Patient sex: F
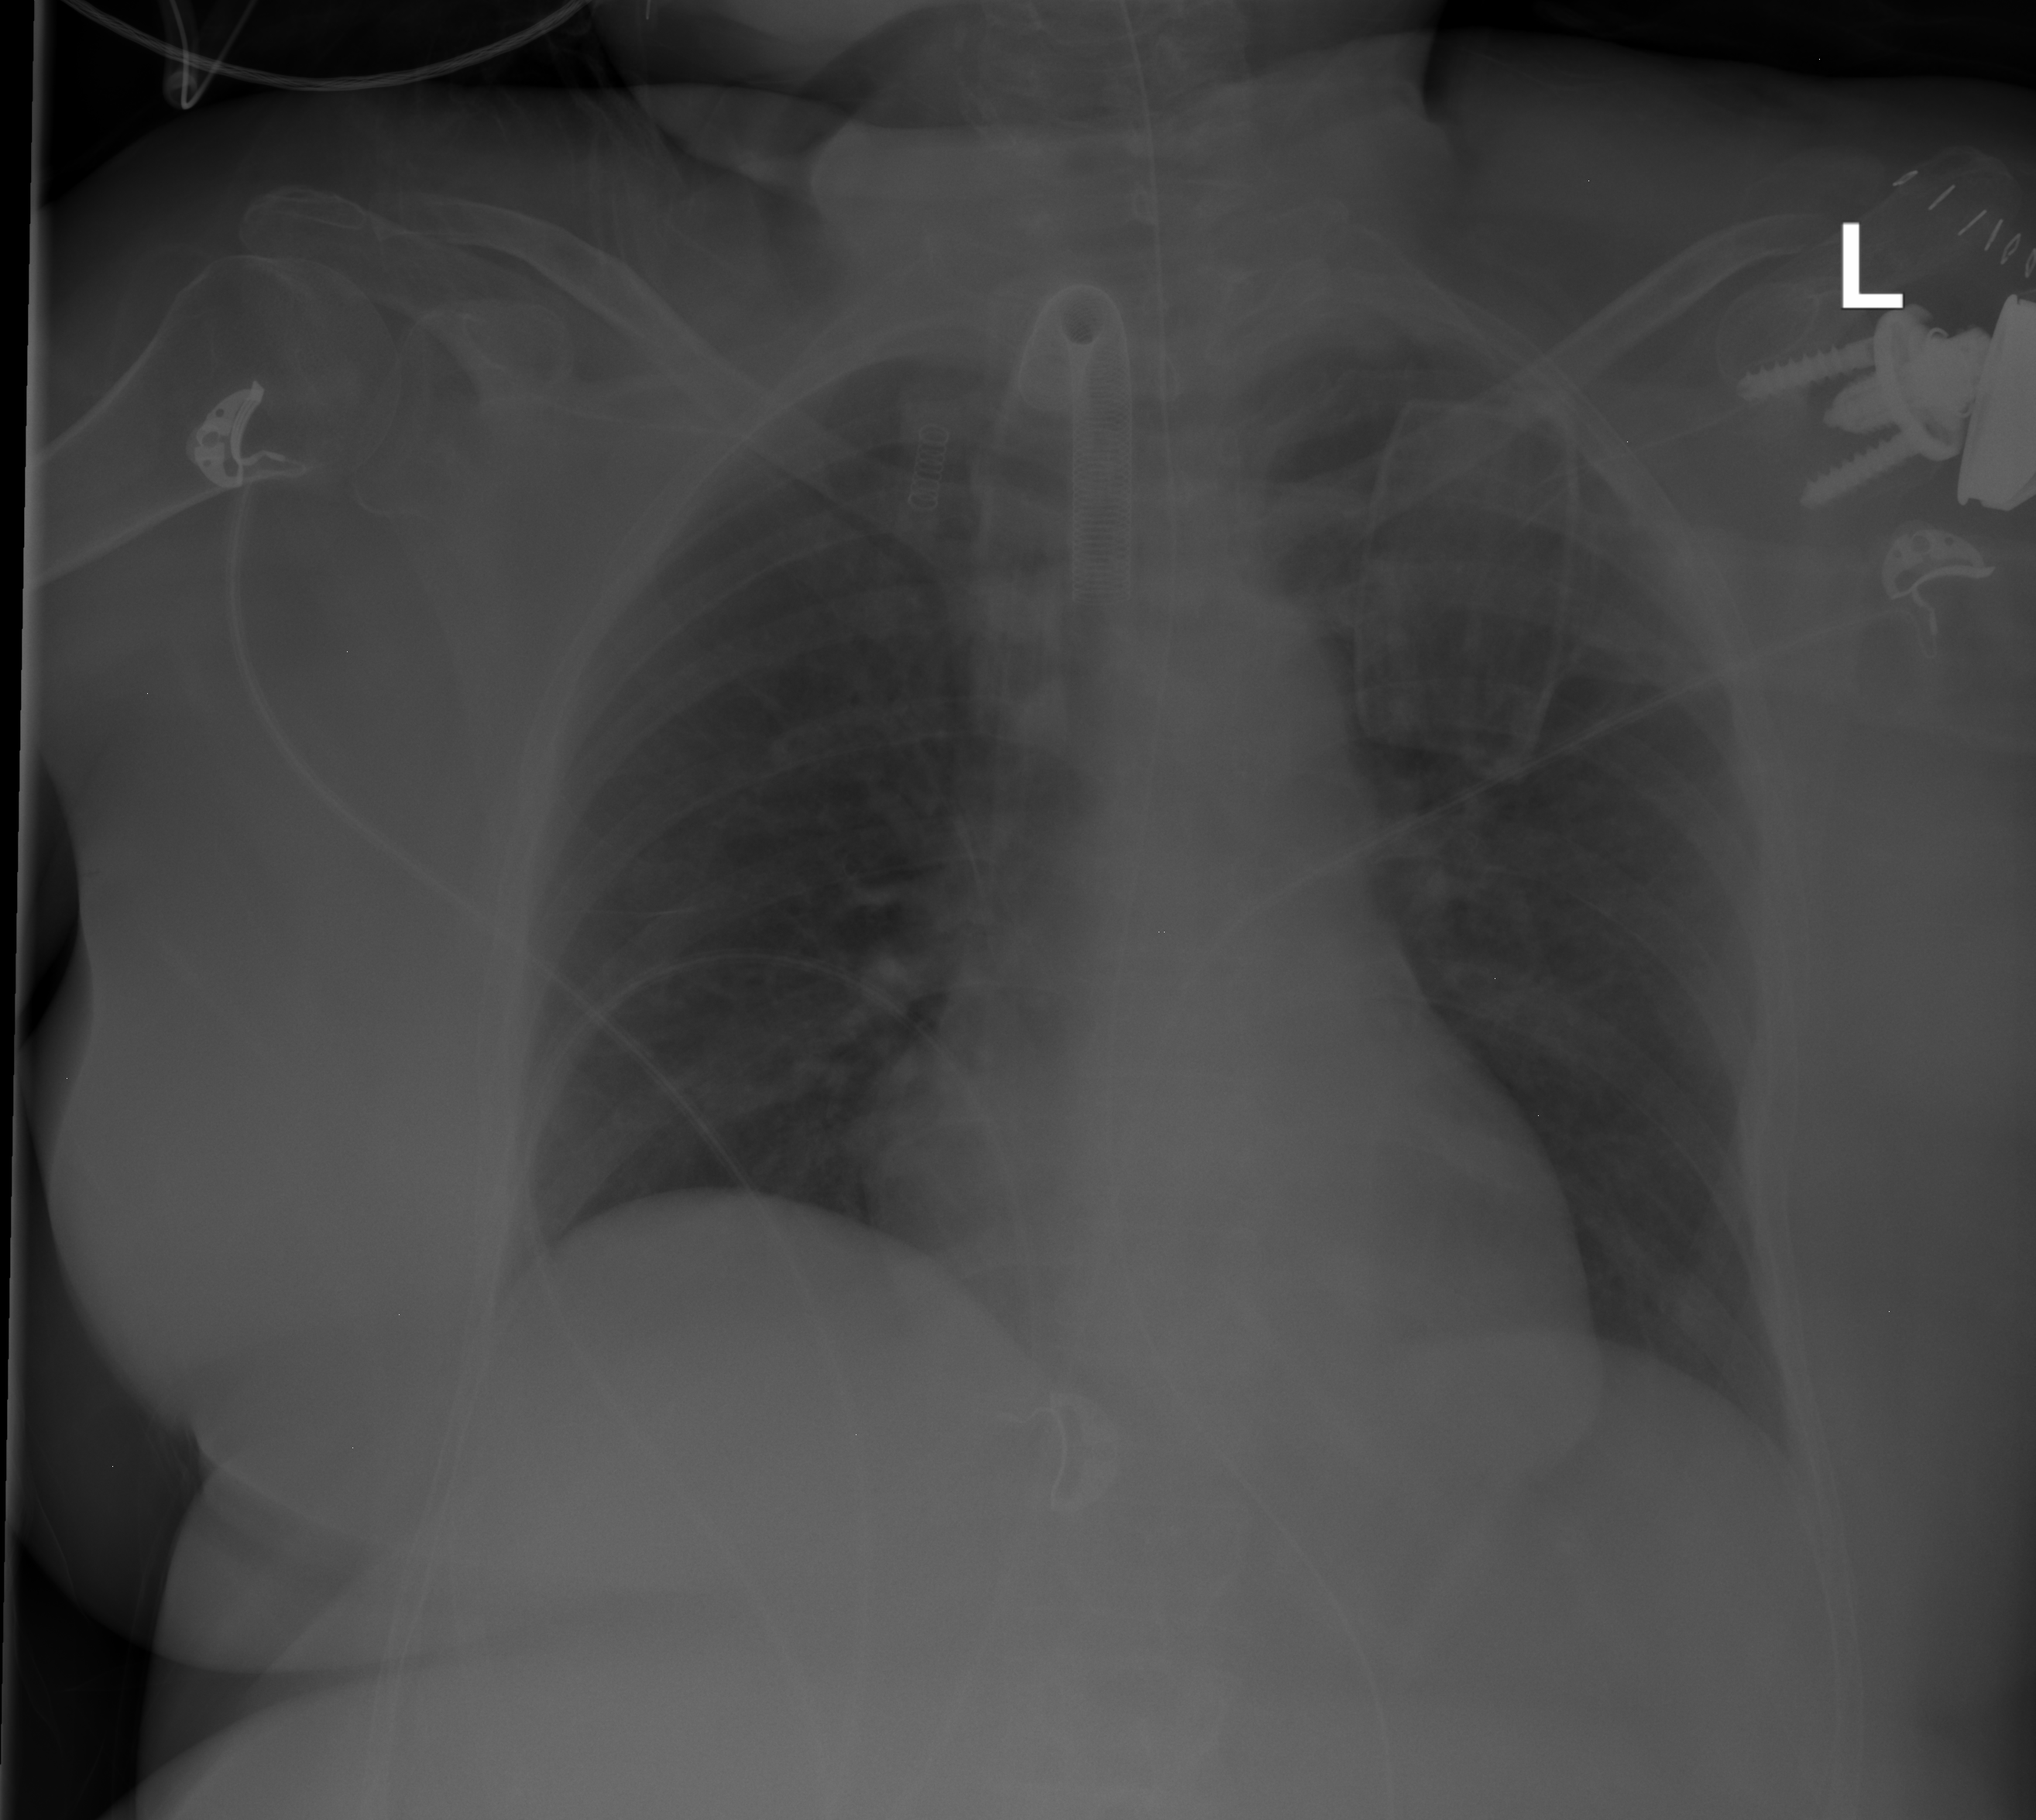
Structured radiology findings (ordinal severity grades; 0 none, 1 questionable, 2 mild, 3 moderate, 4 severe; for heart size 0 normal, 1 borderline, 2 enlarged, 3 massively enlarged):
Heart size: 0
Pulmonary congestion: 2
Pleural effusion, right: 0
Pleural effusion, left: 0
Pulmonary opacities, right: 2
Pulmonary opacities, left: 2
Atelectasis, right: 0
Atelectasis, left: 0